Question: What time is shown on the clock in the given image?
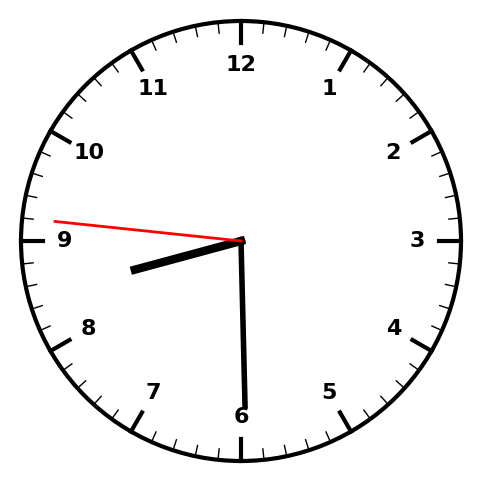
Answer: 08:29:46